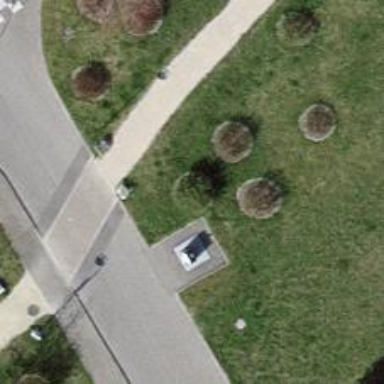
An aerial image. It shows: Shrub in its natural environment.